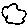
Label: cloud